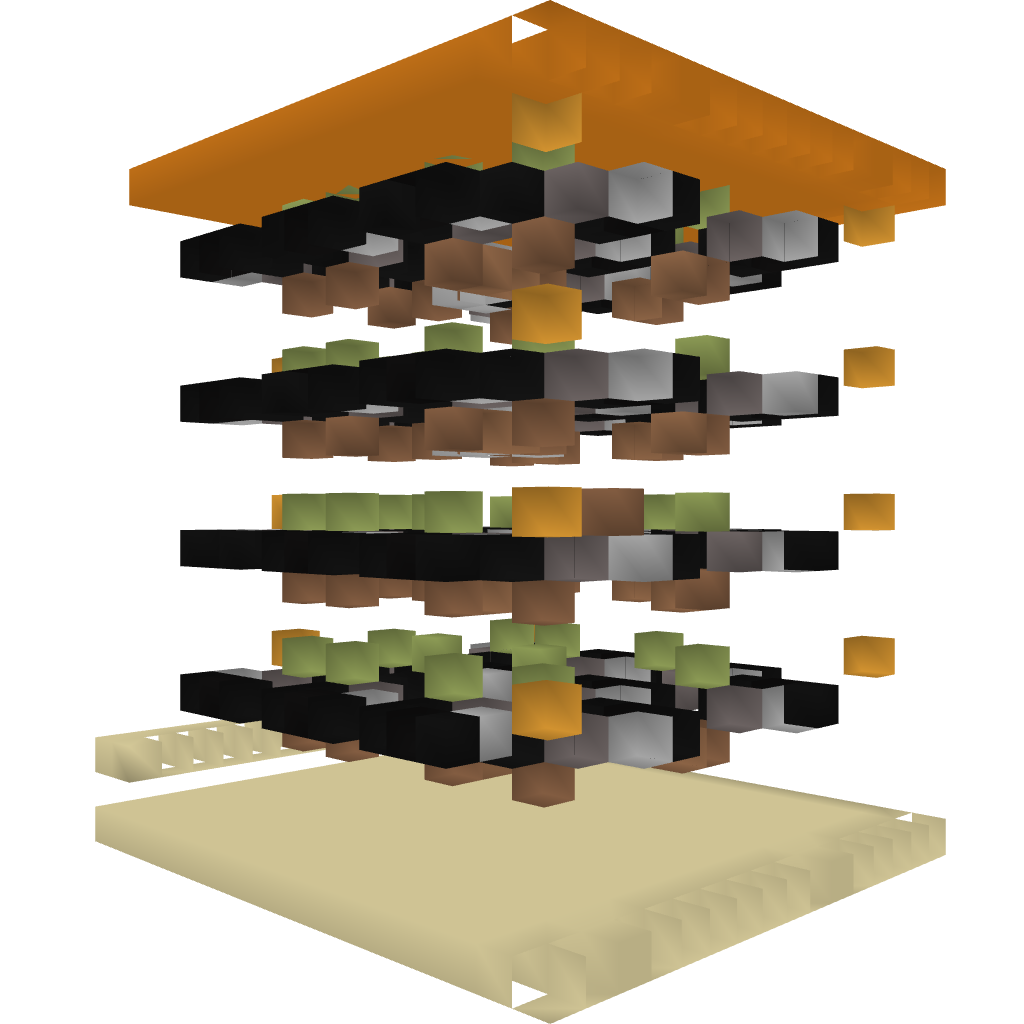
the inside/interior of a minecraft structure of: Giant Pumpkin-Pumpkin Farm